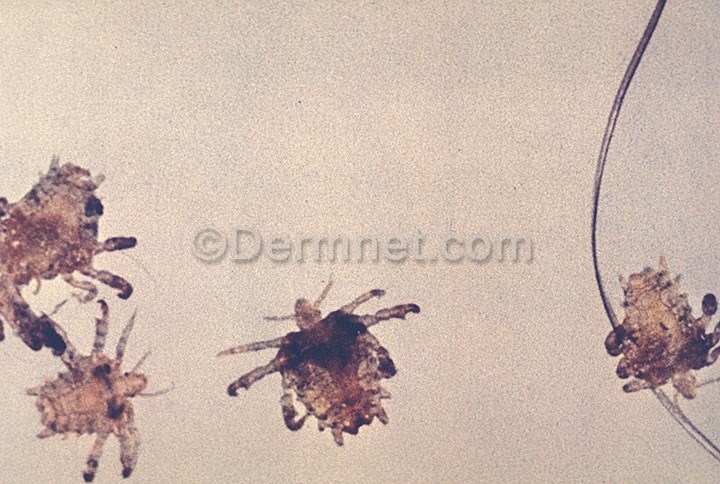
Disease: Scabies Lyme Disease and other Infestations and Bites